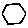
Label: hexagon